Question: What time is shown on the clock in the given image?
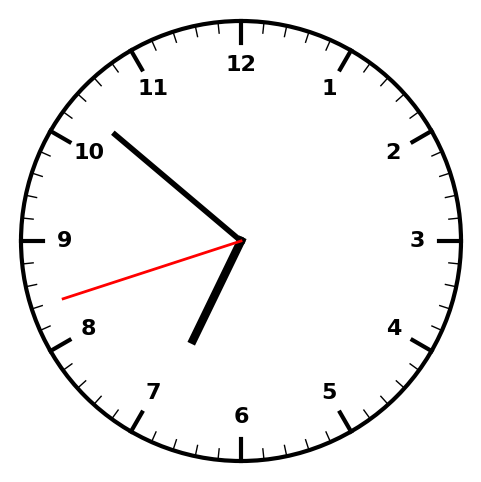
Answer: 06:51:42